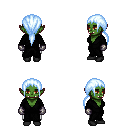
a pixel art fantasy rpg character, female body template, orc, green skin, gray robe, white pants, white cyan ponytail hairstyle, metal gloves, black shoes, four views (front, back, left, right), 2x2 character sprite sheet, small pixel art, hard edges, no anti-aliasing